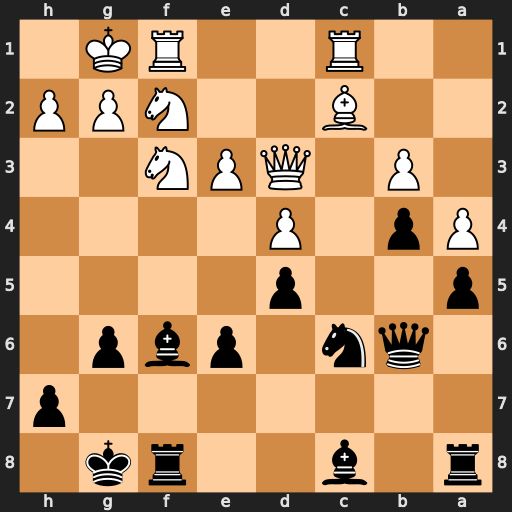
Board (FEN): r1b2rk1/7p/1qn1pbp1/p2p4/Pp1P4/1P1QPN2/2B2NPP/2R2RK1
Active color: b
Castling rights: -
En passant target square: -
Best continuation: Ba6 Qd2 Bxf1